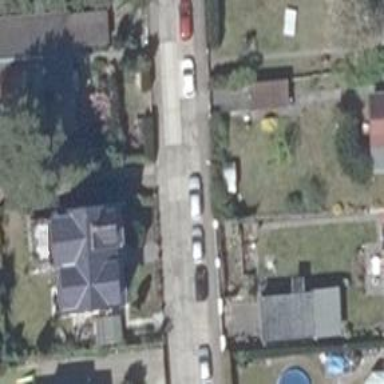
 there is parallel parking available on the street."